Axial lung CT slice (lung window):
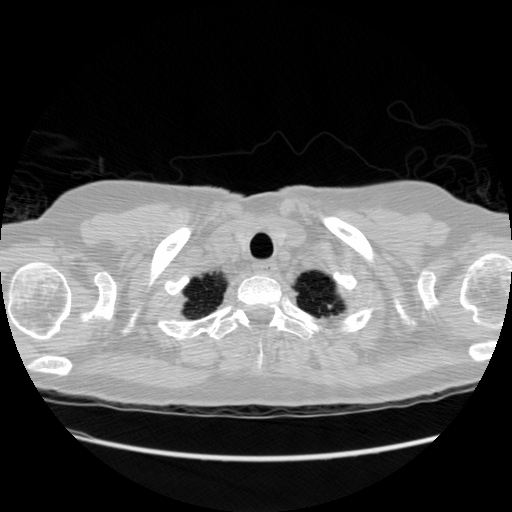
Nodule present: no